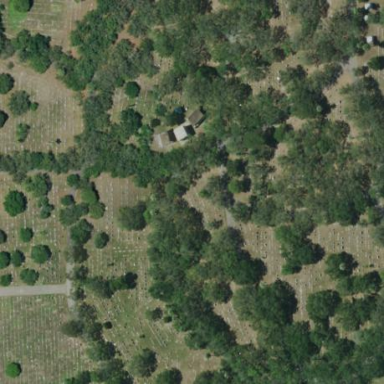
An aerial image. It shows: Cemetery.